Question: I have a table with a column 'serial_number' that is repeated a few times. How would I delete the entire row except the first duplicate?
By the following, I can select all the duplicates. But can't delete.
'SELECT serial_number, COUNT(*) FROM trademark_merge GROUP BY serial_number HAVING COUNT(*) > 1'

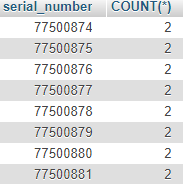
Answer: Assuming that the primary key of your table is 'id', you could phrase this as a delete/join query, like:
'''
delete tm
from trademark_merge tm
inner join (
select serial_number, min(id) id
from trademark_merge
group by serial_number
) tm1 on tm.serial_number = tm1.serial_number and tm.id > tm1.id
'''